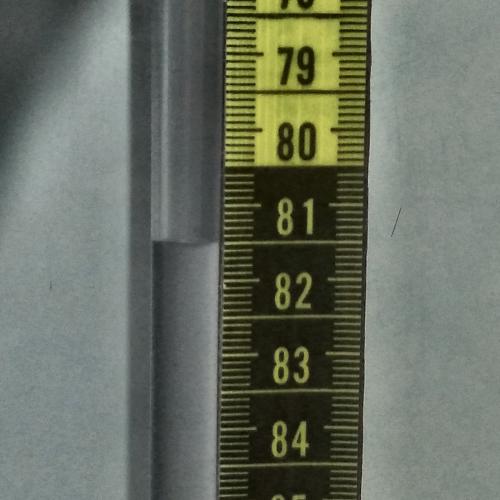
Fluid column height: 81.5 cm